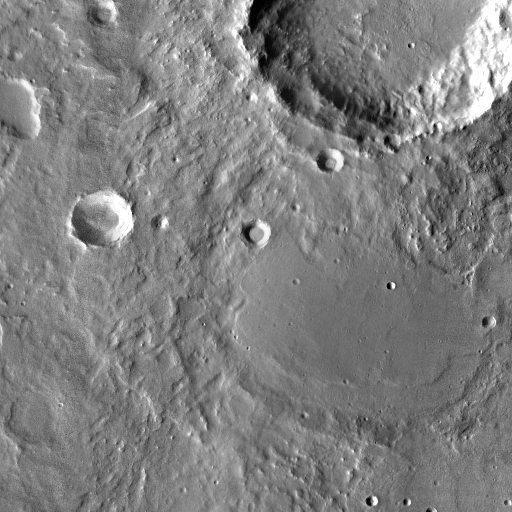
Crater classes present: Background, Other, Buried